Interaction volume radius: 10 \u00c5
Interaction volume height: 15 \u00c5
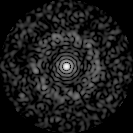
Disorder parameter: 0.8246